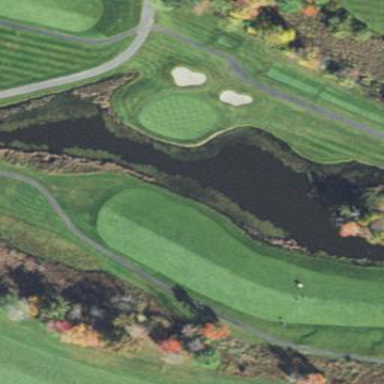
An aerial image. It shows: Picturesque scene of golf course with lateral water hazard.